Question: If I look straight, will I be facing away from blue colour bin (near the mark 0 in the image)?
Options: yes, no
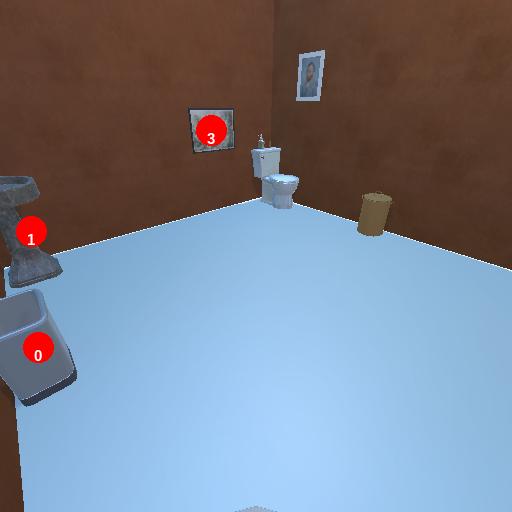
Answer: yes